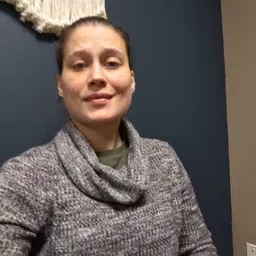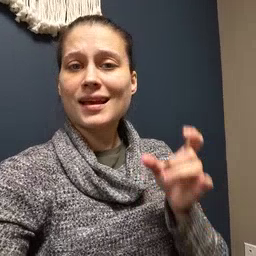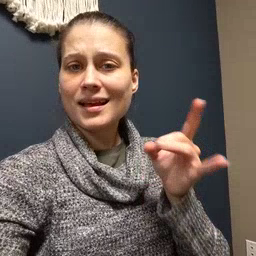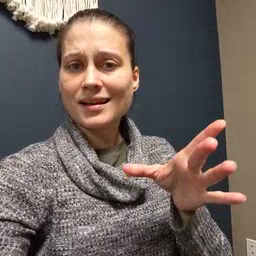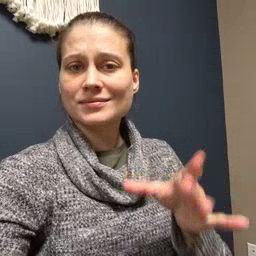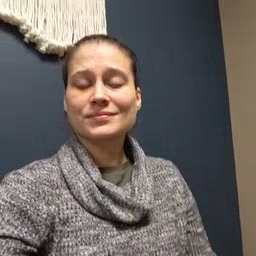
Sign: hate